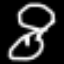
Label: frog